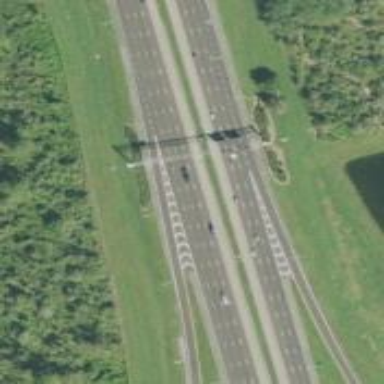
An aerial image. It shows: Motorway link road with diamond junction.